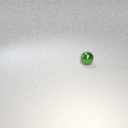
small green metal sphere